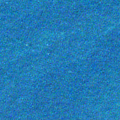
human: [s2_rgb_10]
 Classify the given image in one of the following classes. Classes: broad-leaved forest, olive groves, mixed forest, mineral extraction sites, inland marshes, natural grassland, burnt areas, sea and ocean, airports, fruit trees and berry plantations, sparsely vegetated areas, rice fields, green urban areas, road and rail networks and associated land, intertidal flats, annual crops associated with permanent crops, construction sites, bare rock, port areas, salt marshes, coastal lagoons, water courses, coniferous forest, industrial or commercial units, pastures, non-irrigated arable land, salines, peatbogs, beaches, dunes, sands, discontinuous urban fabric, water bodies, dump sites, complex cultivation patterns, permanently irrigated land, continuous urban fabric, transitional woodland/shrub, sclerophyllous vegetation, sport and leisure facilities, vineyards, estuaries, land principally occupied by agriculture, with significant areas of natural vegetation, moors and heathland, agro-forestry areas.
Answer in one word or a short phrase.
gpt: sea and ocean